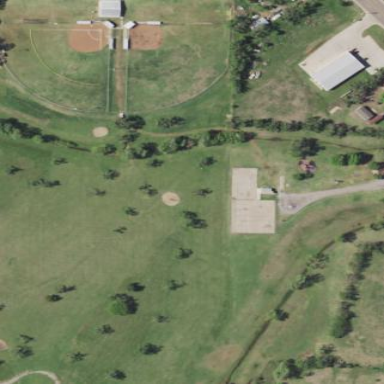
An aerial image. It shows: Recreational ground that includes park and picnic site.